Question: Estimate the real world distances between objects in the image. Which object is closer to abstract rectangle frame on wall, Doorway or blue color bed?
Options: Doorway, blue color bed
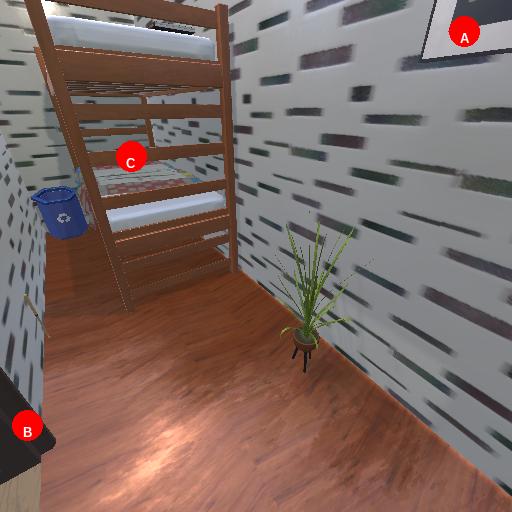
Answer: Doorway